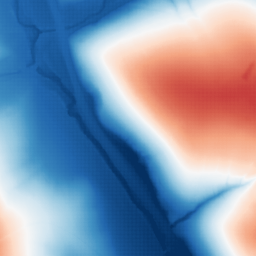
Category: trend_removal
Decomposition family: polynomial
Decomposition parameters: degree: 1
Upsampling method: sinc_hamming
Upsampling parameters: scale: 8
kernel_size: 16
Upsampling scale: 8